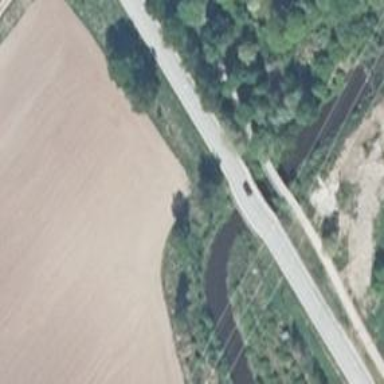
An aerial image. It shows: Tertiary road passing over bridge.